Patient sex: M
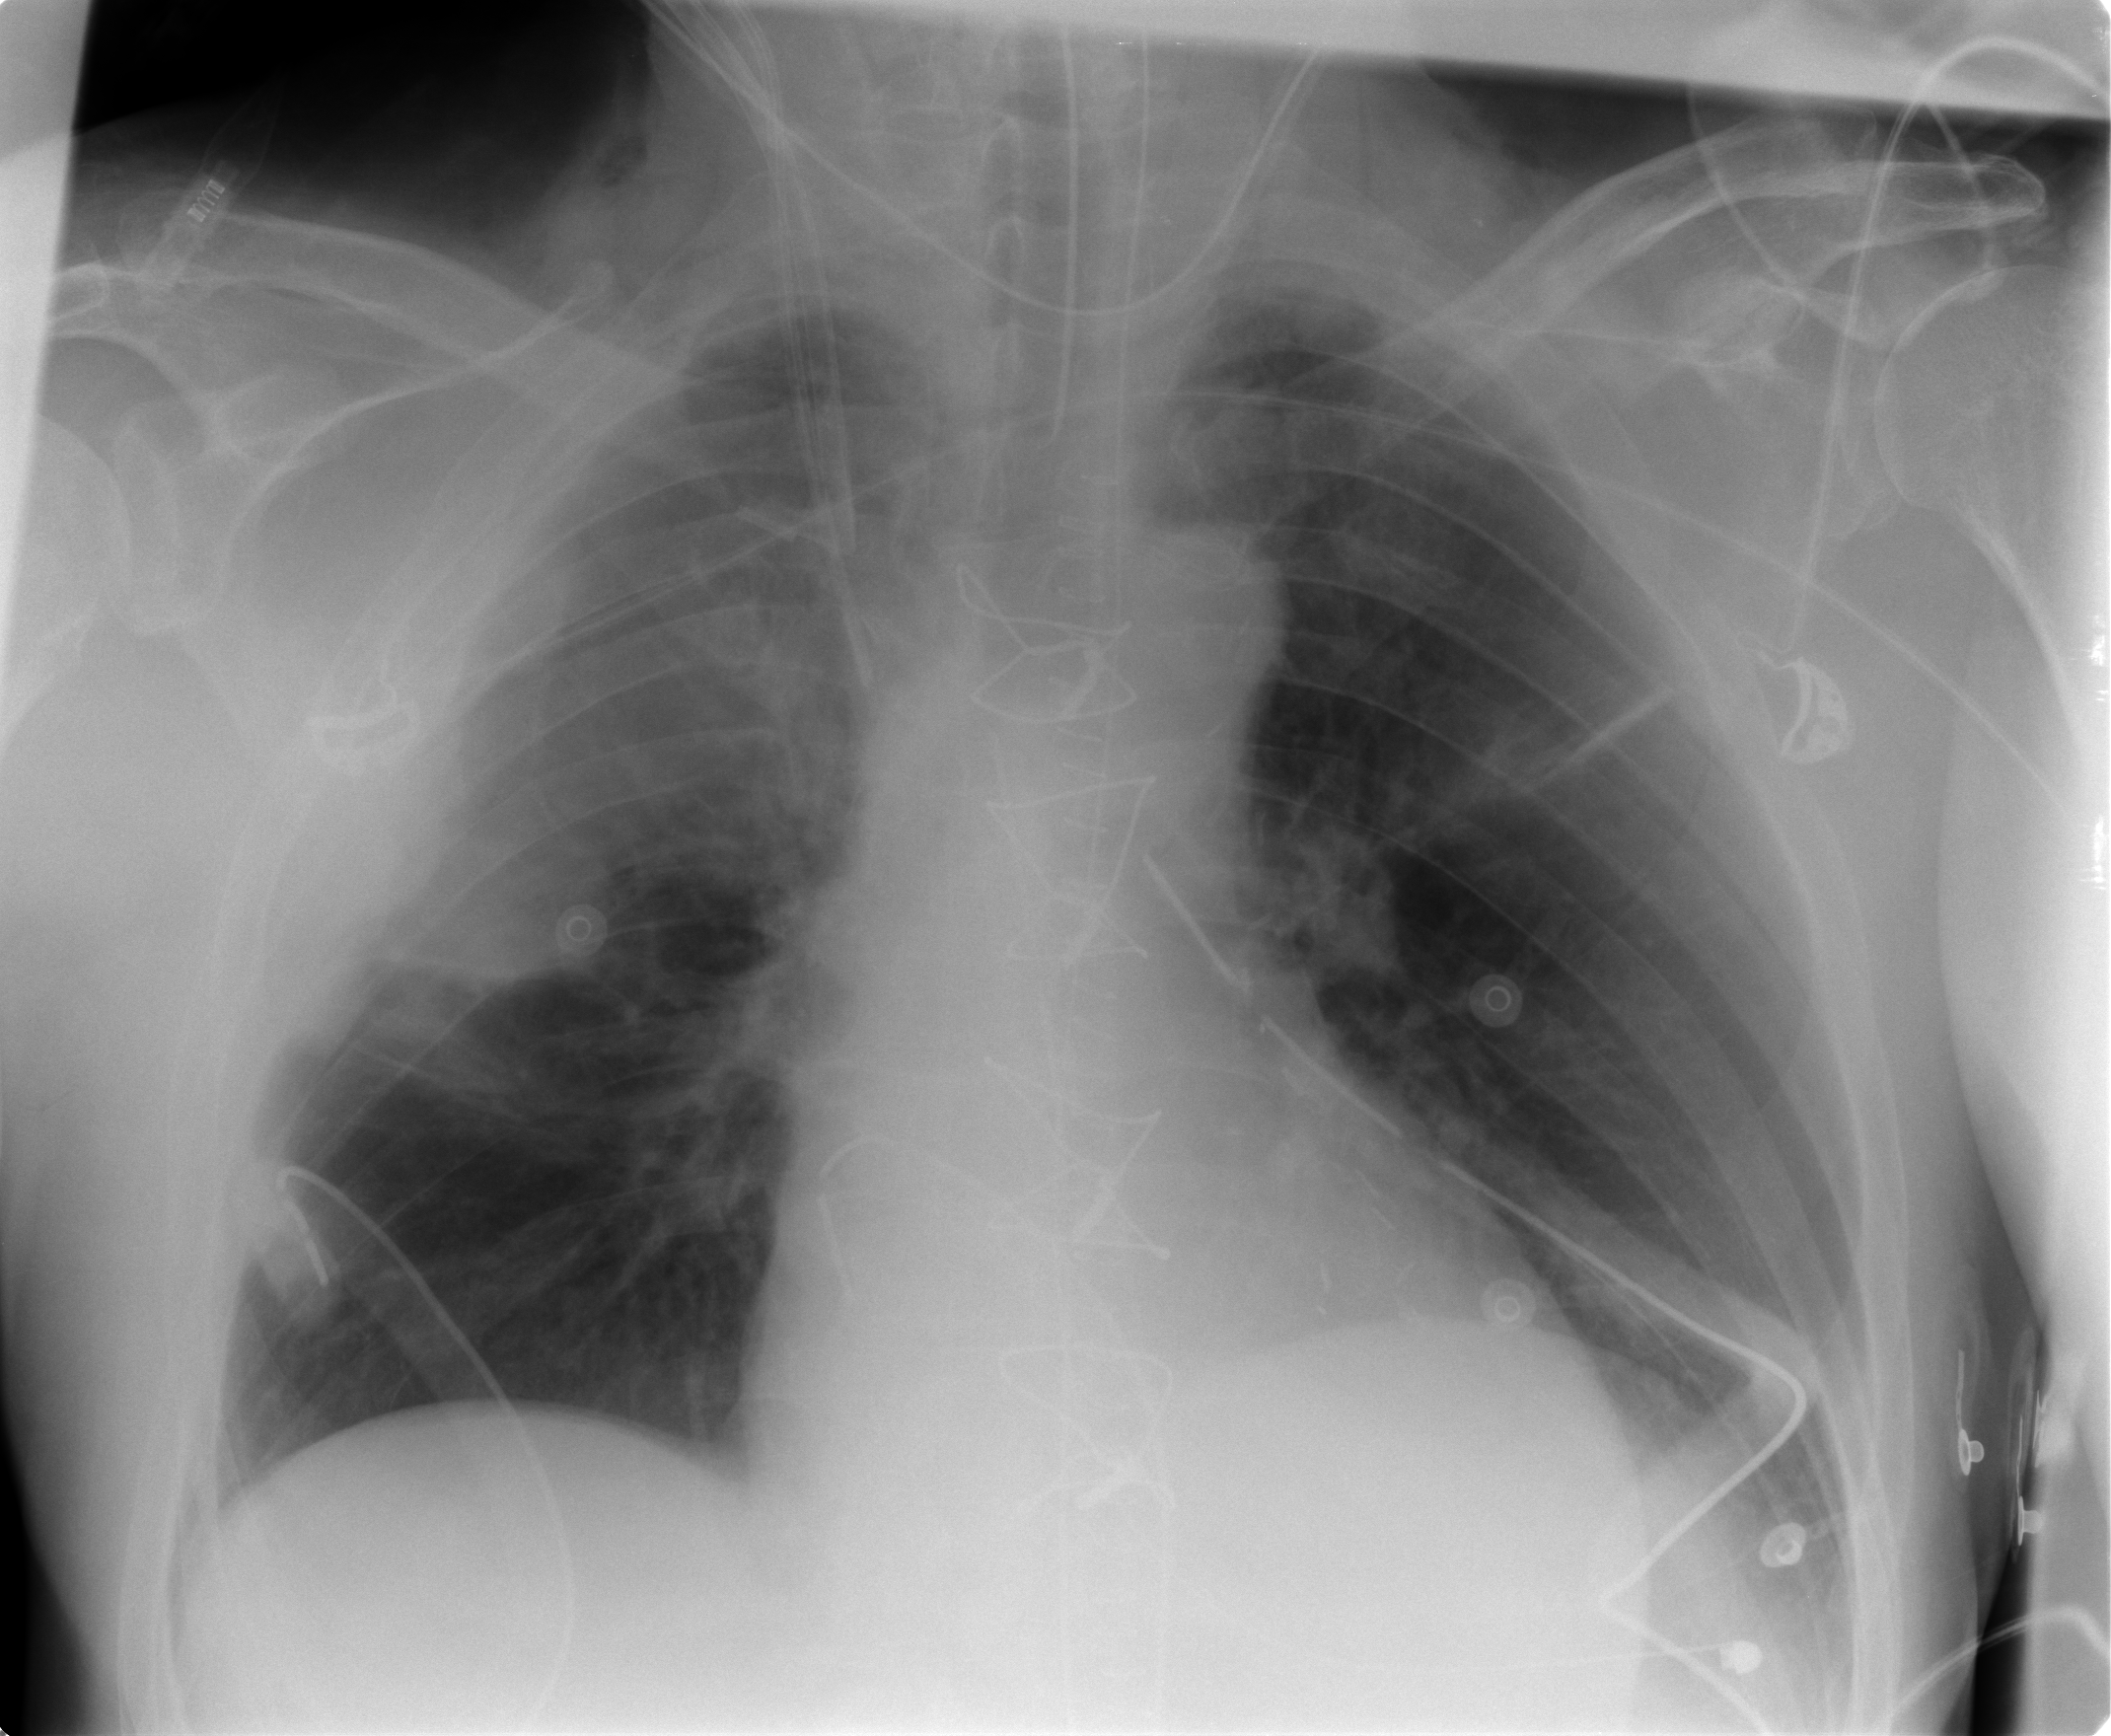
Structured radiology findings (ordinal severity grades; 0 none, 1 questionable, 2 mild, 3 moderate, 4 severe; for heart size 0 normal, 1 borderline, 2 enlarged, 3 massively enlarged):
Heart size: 0
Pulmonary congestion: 0
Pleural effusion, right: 0
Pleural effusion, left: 0
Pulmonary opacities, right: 2
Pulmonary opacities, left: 0
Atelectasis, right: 2
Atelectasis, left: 2